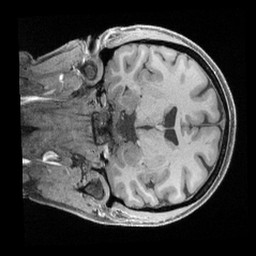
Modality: T1w
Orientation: coronal
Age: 40
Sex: female
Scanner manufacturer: siemens
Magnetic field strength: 3 T
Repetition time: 2.4 s
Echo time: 0.00241 s